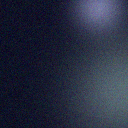
Screen state: off